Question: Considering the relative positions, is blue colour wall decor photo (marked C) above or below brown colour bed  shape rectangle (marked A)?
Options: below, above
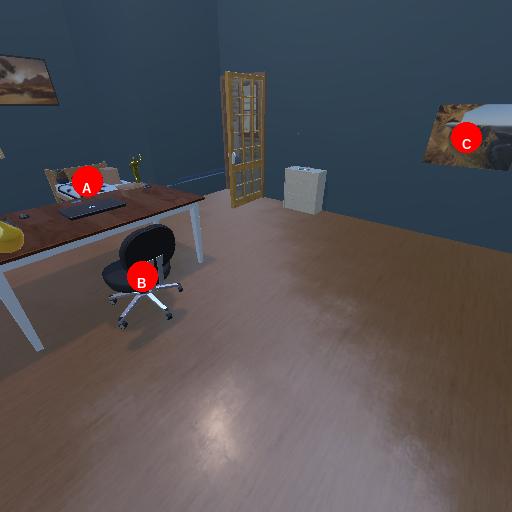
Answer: below